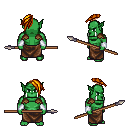
a pixel art fantasy rpg character, male body template, orc, green skin, leather shoulder armor, robe skirt, dark blonde long mohawk hairstyle, white cloth bracers, spear, four views (front, back, left, right), 2x2 character sprite sheet, small pixel art, hard edges, no anti-aliasing